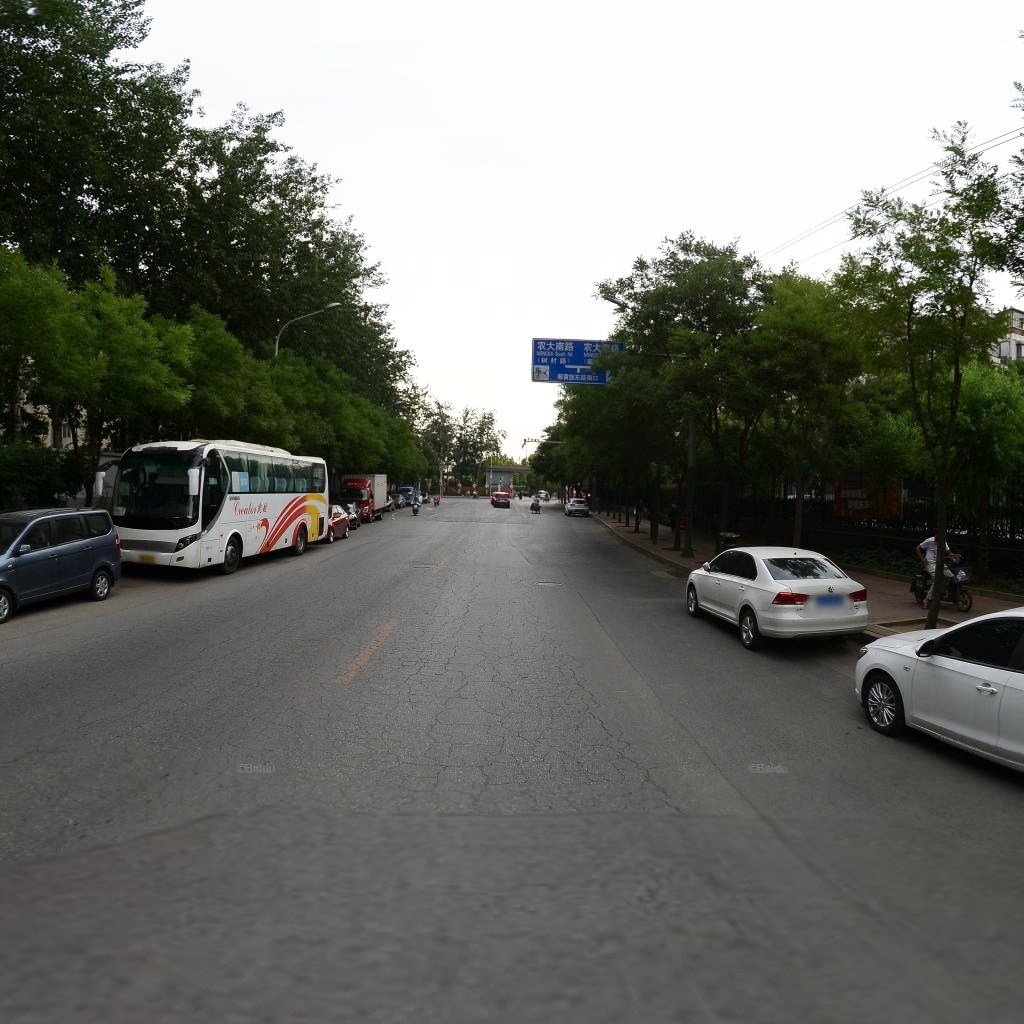
Region: Haidian
Road damage annotations: alligator crack, longitudinal crack